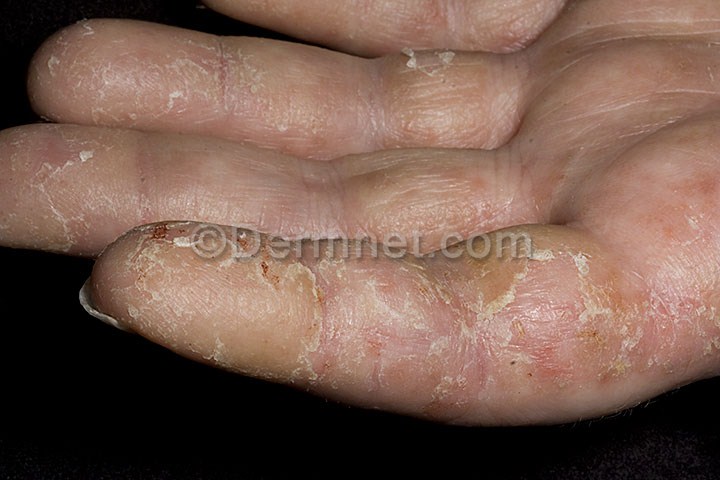
Disease: Eczema Photos